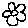
Label: flower